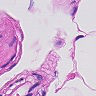
Metastatic tissue present: no